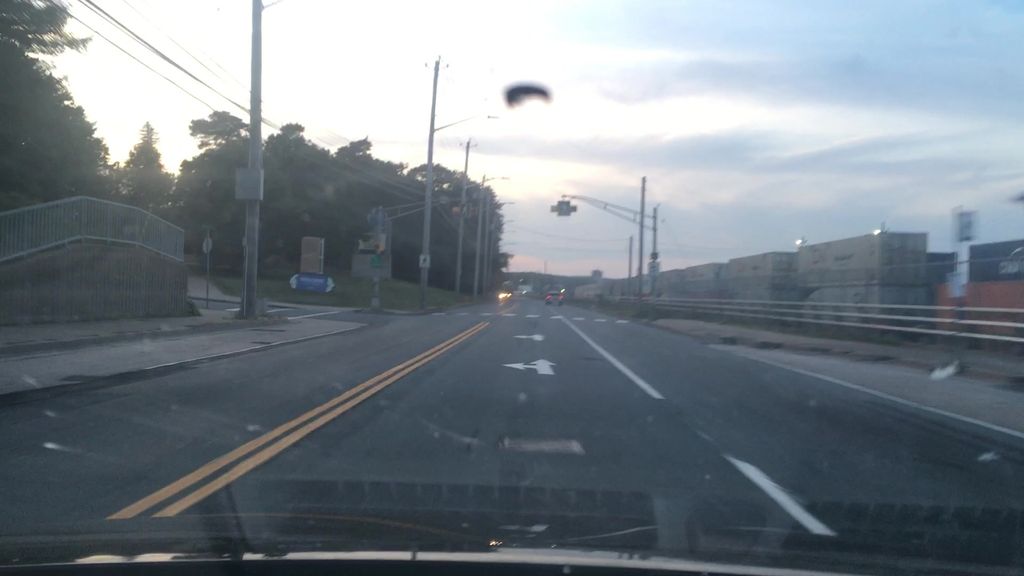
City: halifax